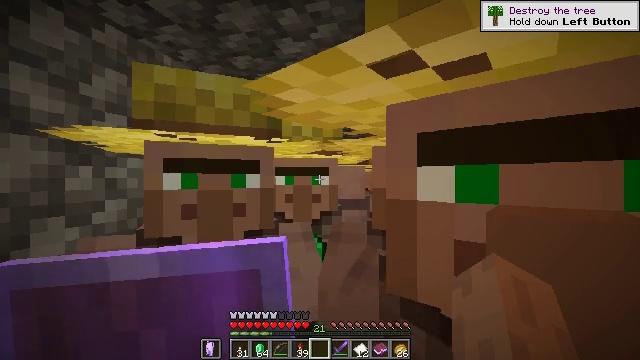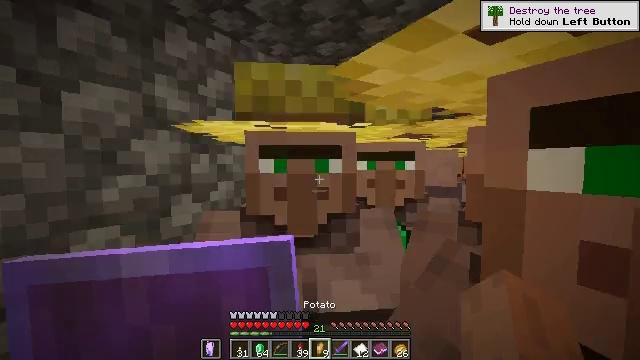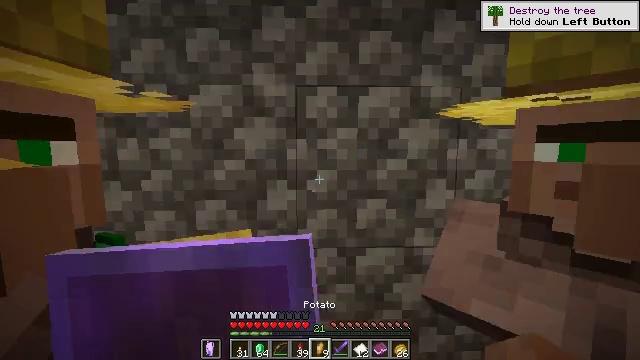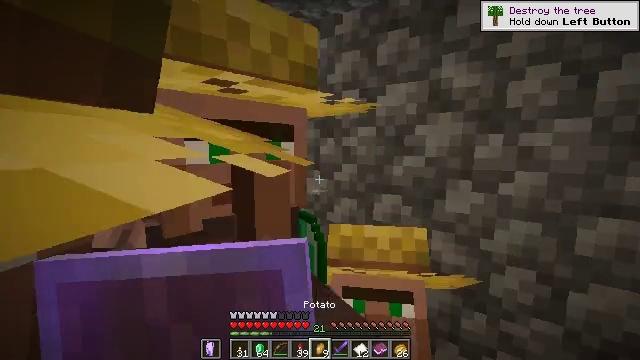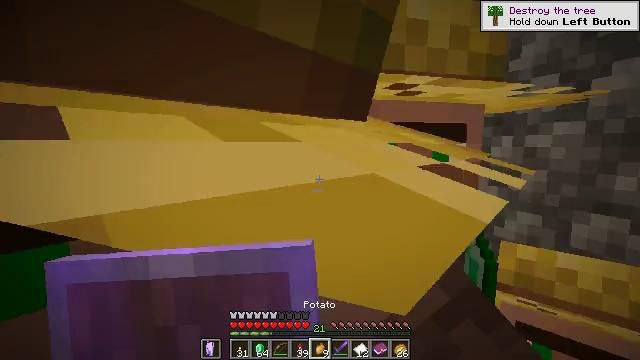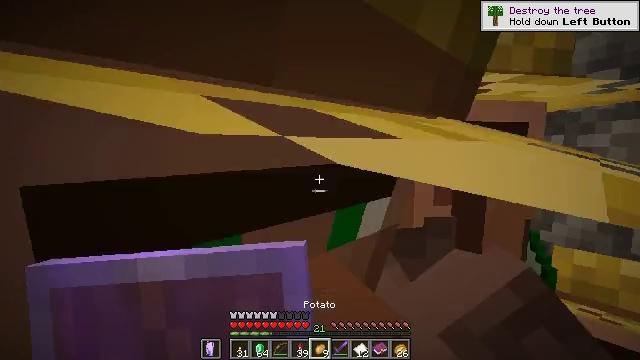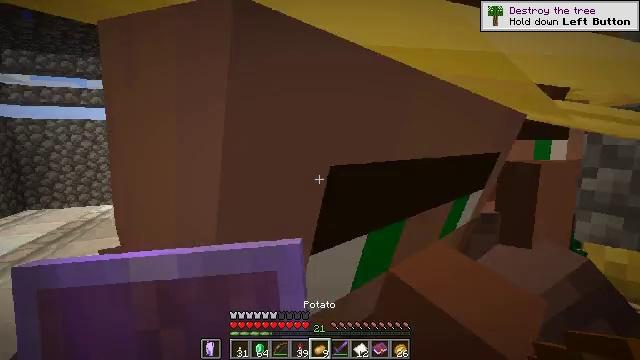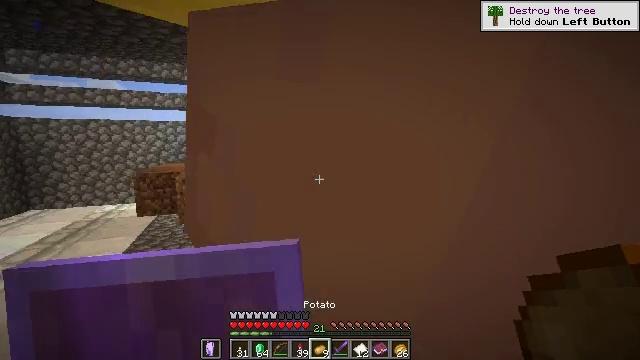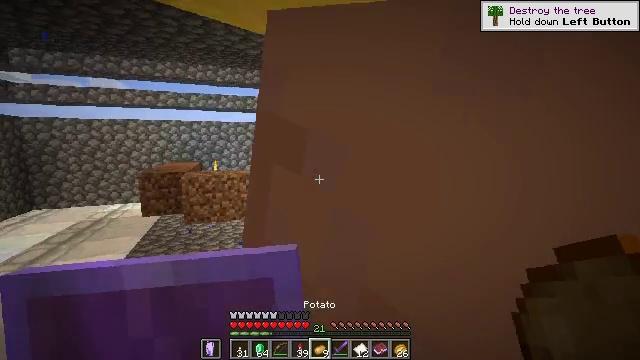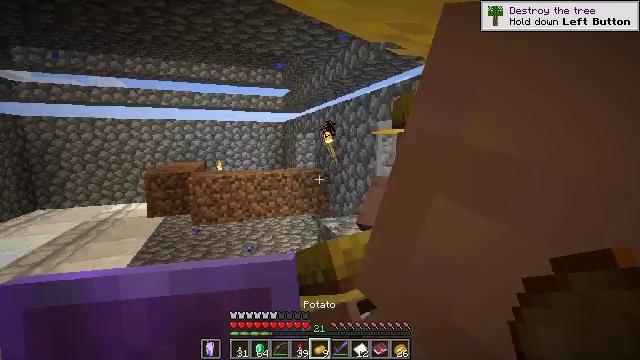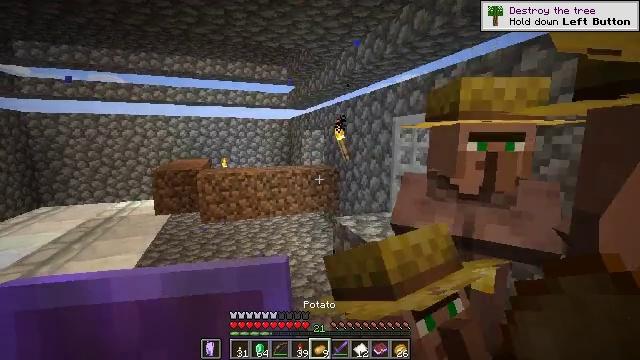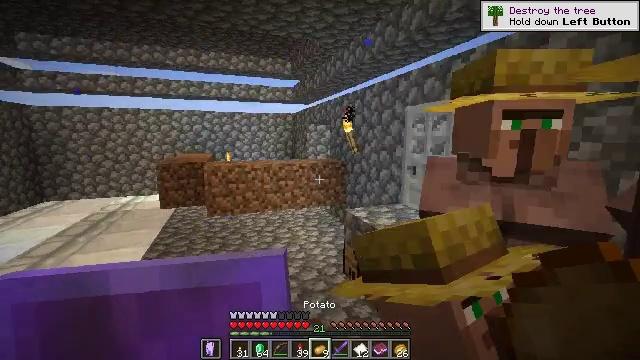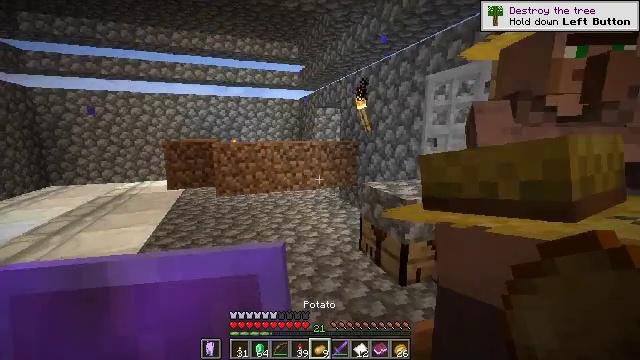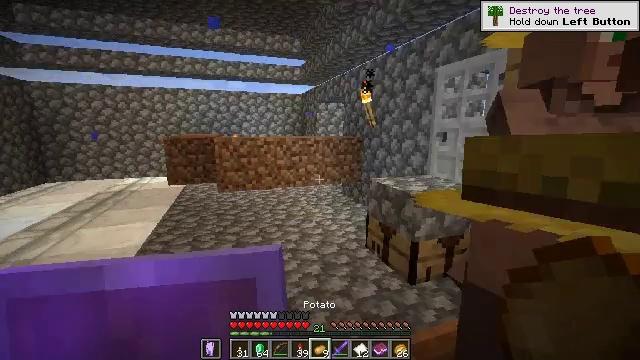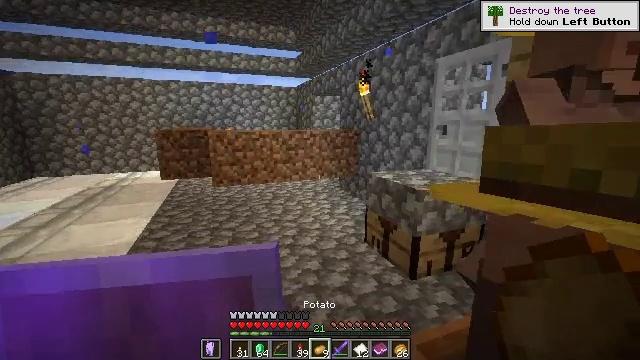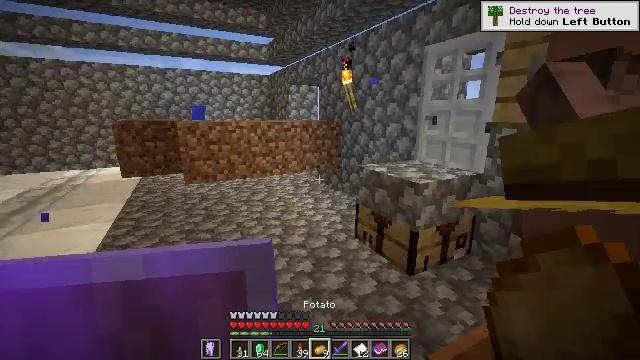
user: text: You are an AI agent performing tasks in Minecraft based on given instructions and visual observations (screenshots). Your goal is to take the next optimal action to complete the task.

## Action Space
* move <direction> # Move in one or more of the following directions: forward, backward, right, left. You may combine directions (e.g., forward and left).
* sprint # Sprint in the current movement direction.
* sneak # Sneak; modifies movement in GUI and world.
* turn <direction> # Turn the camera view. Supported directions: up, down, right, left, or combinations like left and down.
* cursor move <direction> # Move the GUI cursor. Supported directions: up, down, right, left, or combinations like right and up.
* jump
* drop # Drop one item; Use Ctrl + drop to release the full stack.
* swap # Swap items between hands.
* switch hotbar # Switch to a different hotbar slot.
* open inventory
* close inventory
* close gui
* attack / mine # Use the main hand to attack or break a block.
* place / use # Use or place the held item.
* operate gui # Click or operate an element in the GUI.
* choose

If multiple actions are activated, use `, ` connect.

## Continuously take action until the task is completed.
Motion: motion action
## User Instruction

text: Destroy the lectern to reuse it.
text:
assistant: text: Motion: turn left and down
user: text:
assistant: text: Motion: turn left and down
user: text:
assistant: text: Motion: move left, turn left and down
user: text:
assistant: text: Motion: move left, turn left
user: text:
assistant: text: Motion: move left, turn left
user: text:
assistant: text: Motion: move forward and move left
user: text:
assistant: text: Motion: move forward and move left
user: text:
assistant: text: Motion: move forward and move left
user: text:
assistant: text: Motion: move forward and move left
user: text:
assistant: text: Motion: move forward and move left
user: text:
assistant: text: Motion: move forward and move left
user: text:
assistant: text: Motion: move forward and move left, turn down
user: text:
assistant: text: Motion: move forward and move left
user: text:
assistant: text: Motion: move forward and move left, turn right and down
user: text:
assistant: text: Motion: move forward and move left, turn right and down
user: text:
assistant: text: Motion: move forward, turn right and down
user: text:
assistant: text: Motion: move forward, turn right
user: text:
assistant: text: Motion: move forward, turn right
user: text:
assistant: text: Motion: move forward, turn right
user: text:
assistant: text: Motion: move forward, turn right
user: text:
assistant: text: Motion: move forward, turn right
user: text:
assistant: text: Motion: move forward, turn right
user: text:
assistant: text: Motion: move forward, turn right
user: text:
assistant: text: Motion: move forward, turn right, jump
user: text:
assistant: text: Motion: move forward, jump
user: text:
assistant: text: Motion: move forward, jump
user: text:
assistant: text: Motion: move forward, jump
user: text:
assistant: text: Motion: move forward and move left, turn right
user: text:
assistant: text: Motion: move forward and move left, turn right and down
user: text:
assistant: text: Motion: move forward and move left, turn right and down